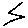
Label: zigzag